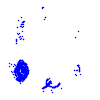
Particle: kaon